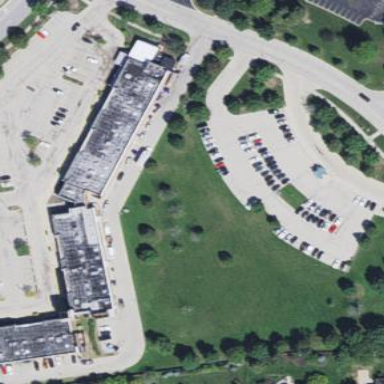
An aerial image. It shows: Parking area with park and ride facility.